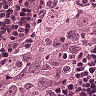
Metastatic tissue present: yes